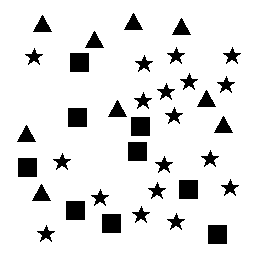
Squares: 9
Triangles: 9
Stars: 18
Total shapes: 36